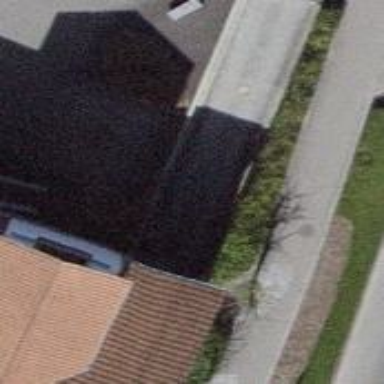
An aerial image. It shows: Entrance leading to parking area.